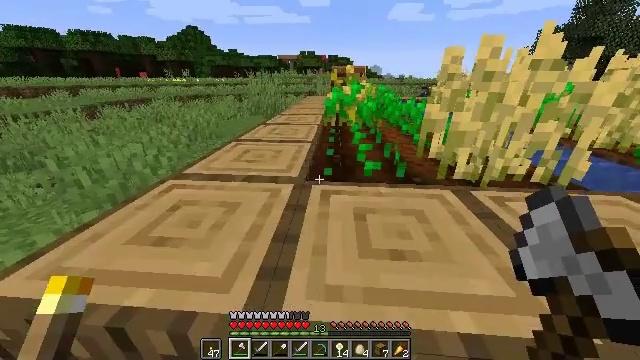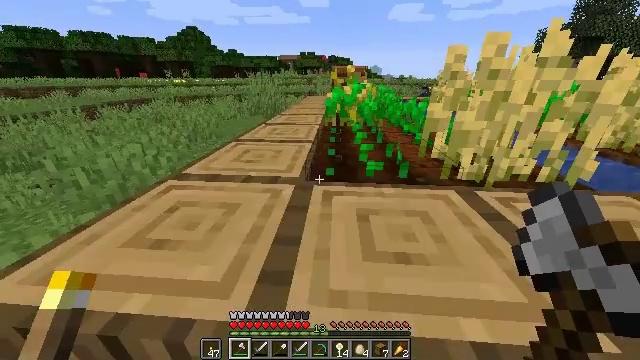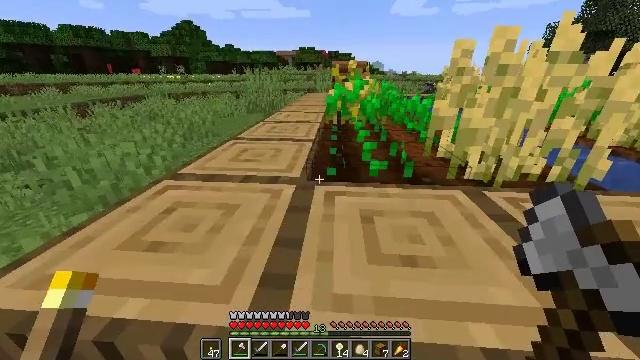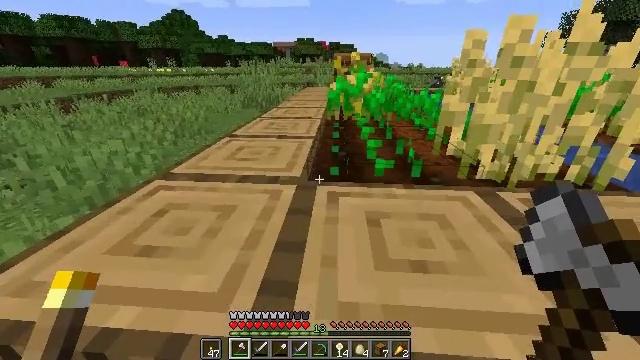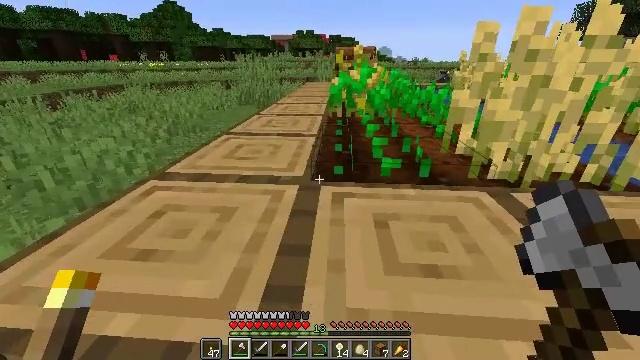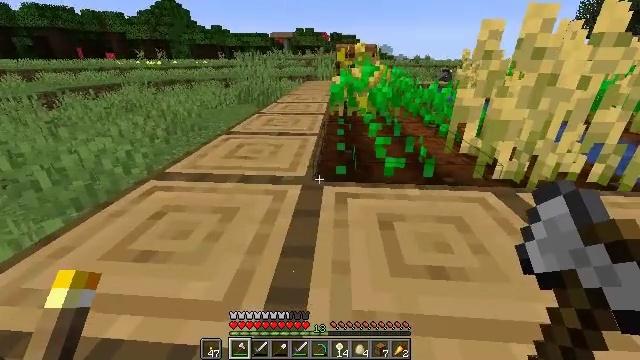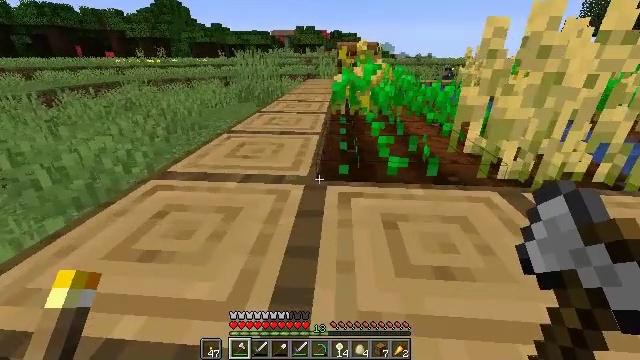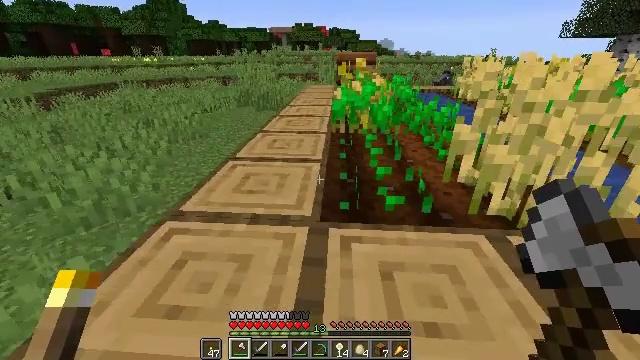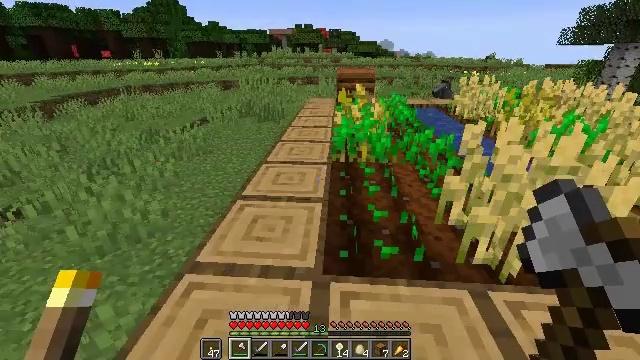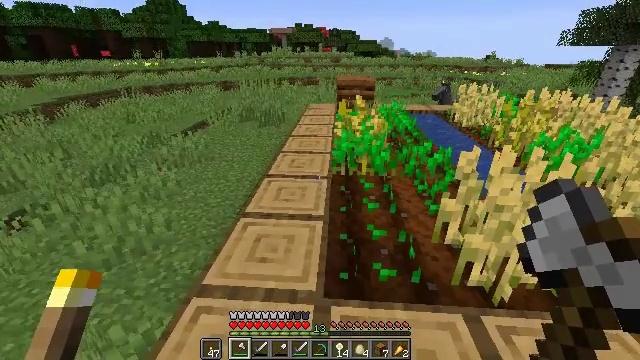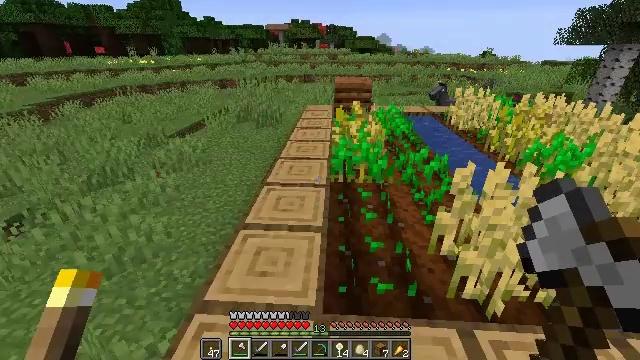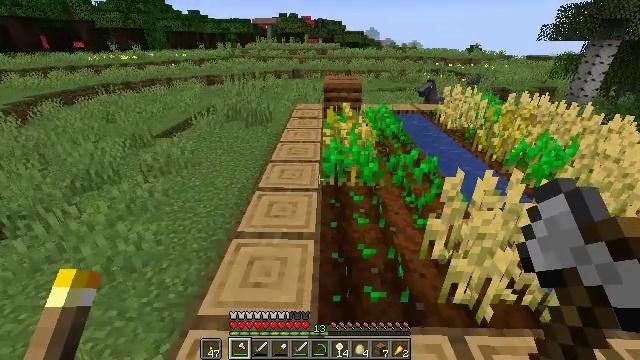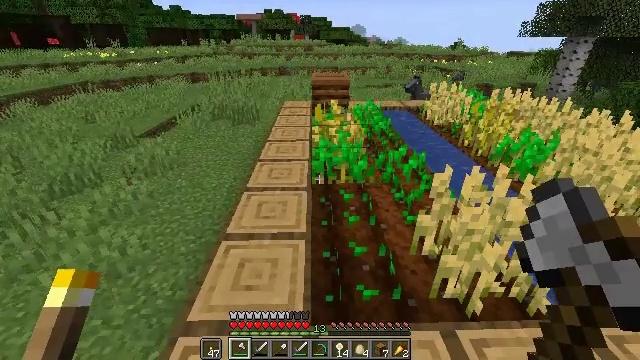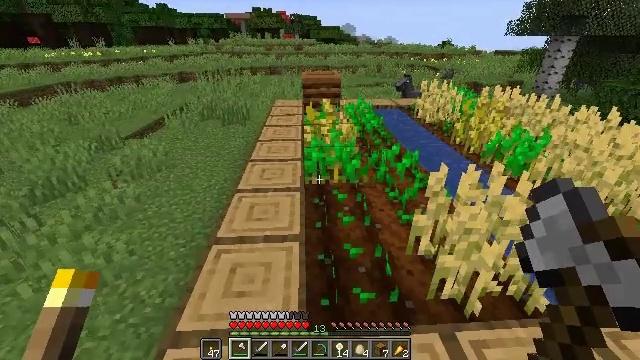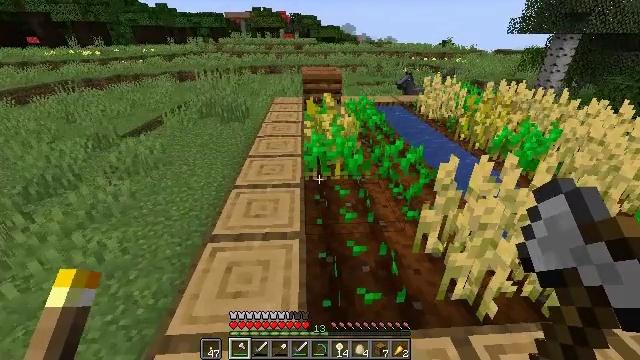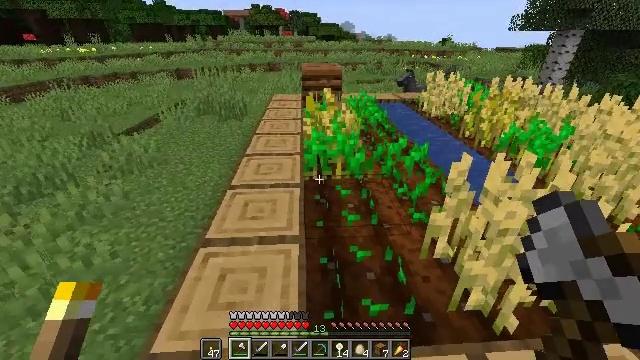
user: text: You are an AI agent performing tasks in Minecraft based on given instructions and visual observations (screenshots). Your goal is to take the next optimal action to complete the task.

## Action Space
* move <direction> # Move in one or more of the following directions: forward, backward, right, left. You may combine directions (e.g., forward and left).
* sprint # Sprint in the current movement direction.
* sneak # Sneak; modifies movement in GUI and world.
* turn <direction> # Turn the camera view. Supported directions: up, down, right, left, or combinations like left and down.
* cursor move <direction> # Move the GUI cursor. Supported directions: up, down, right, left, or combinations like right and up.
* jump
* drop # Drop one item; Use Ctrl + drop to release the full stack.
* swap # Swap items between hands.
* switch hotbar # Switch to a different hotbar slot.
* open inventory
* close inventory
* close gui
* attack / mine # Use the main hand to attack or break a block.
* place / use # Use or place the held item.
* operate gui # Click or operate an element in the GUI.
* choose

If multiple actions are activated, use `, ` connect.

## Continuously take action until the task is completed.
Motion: motion action
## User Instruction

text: Harvest wheat from the field.
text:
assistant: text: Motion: move forward
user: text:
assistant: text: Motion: move forward
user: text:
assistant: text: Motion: move forward
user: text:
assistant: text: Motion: move forward
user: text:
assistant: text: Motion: move forward
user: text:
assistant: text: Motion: move forward
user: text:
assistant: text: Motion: move forward, jump
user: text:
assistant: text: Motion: move forward, jump
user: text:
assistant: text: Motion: move forward, jump
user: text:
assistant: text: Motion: move forward, jump
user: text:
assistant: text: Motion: move forward, turn right and down, jump
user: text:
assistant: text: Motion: move forward, turn right
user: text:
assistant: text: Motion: move forward, turn right
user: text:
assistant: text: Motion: move forward
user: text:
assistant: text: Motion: move forward
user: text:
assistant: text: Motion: move forward, turn right and down
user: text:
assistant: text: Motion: move forward, turn right and down
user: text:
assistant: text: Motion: move forward, turn right and down
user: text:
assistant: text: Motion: no_op
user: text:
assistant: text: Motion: no_op
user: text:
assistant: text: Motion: turn right
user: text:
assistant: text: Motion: turn right
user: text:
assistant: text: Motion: no_op
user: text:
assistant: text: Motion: no_op
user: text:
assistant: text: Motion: no_op
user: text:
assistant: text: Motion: no_op
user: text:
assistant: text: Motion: no_op
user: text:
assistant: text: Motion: no_op
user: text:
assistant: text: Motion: no_op
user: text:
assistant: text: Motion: no_op